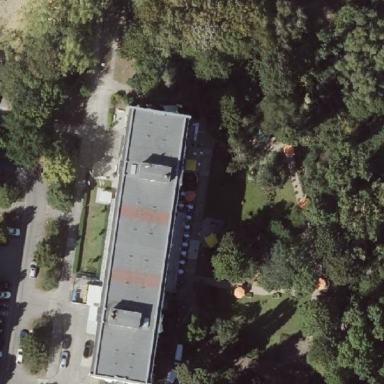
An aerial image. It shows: Nursing home.